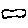
Label: cloud